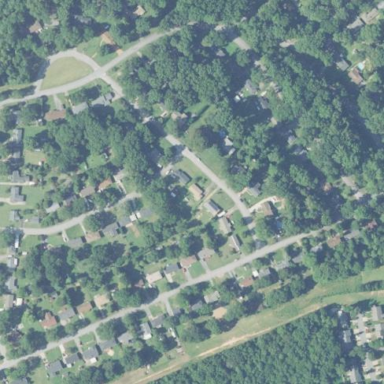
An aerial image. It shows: Residential area within neighborhood.